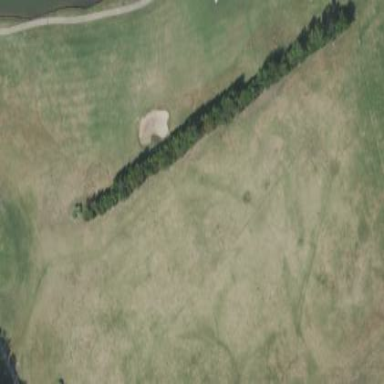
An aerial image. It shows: Driving range for golf on grass.